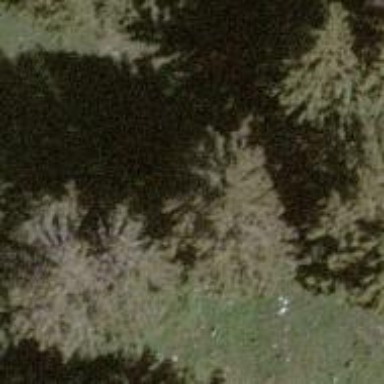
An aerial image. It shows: Single tag "natural: tree."